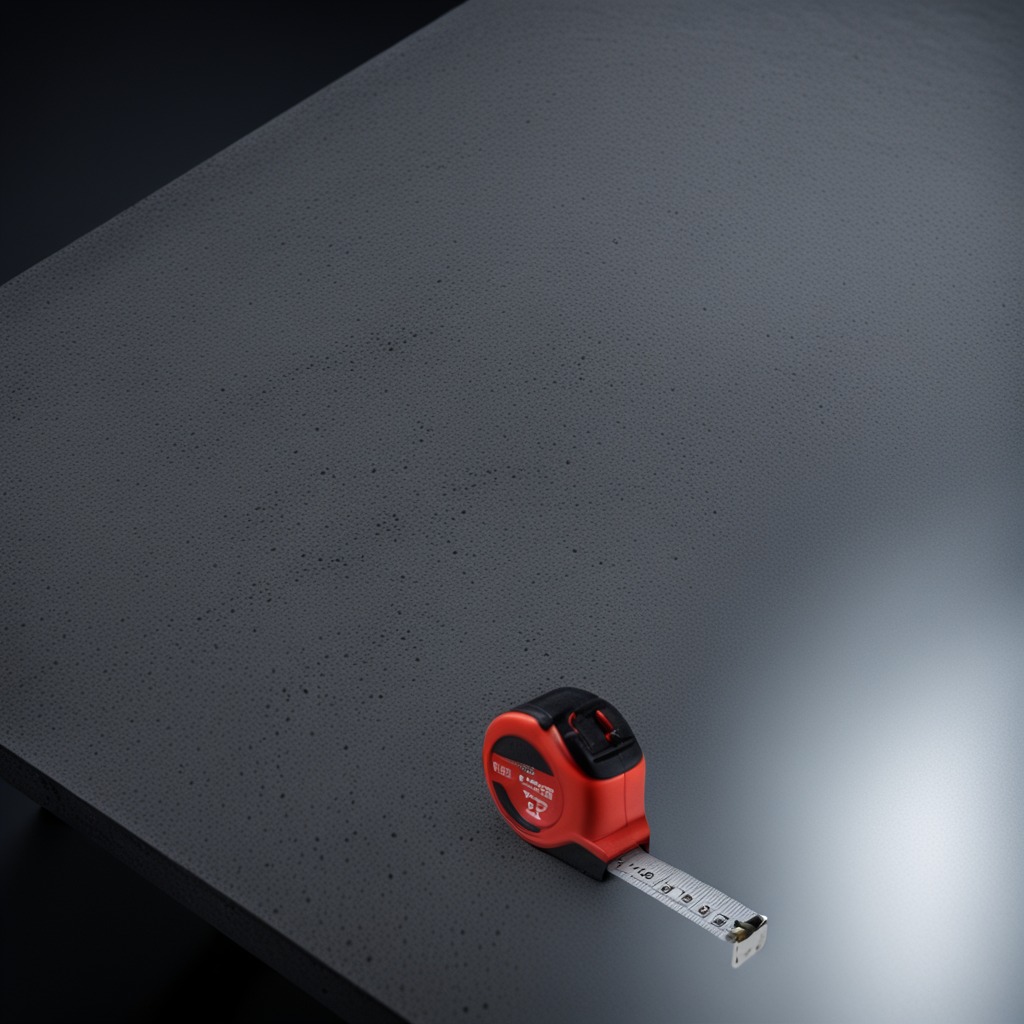
A measuring tape lies on a clean granite table inside a workshop at night.